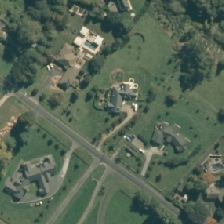
Land cover: urban_build_up